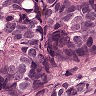
Metastatic tissue present: yes